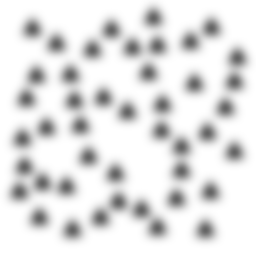
Squares: 0
Triangles: 44
Stars: 0
Total shapes: 44